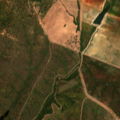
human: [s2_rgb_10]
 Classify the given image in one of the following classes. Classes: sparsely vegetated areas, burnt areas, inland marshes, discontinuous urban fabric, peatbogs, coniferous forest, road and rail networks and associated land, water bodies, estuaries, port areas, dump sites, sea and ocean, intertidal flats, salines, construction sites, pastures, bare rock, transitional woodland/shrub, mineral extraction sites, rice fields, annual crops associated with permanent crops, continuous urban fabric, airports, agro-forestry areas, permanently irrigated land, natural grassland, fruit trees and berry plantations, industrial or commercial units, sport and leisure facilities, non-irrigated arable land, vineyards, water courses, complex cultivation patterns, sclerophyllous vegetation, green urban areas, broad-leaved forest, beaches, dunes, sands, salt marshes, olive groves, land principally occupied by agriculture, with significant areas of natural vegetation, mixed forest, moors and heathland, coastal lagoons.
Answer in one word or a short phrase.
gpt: continuous urban fabric